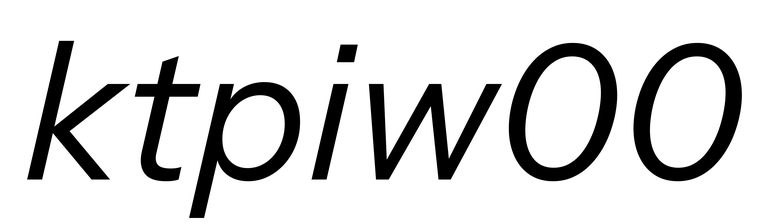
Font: InstrumentSans-Italic_Italic